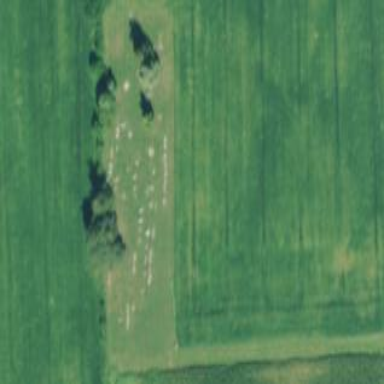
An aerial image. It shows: Cemetery.